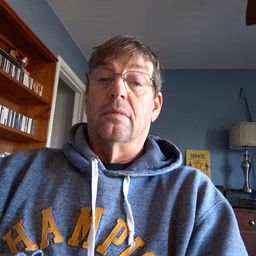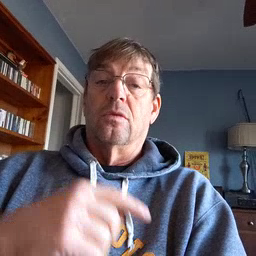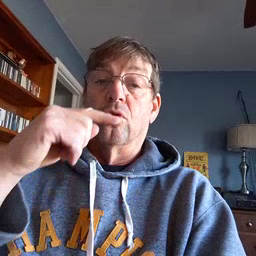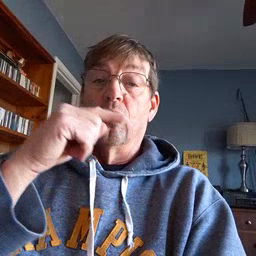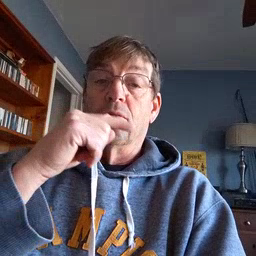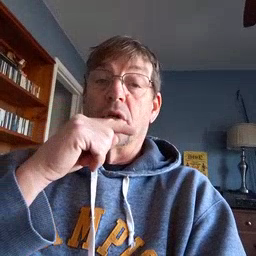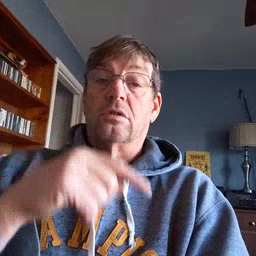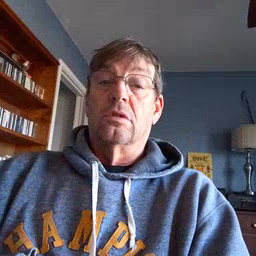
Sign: toothbrush